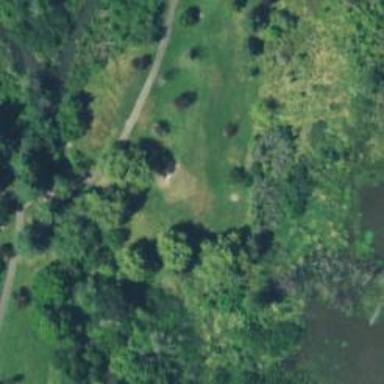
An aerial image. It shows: Disc golf basket.